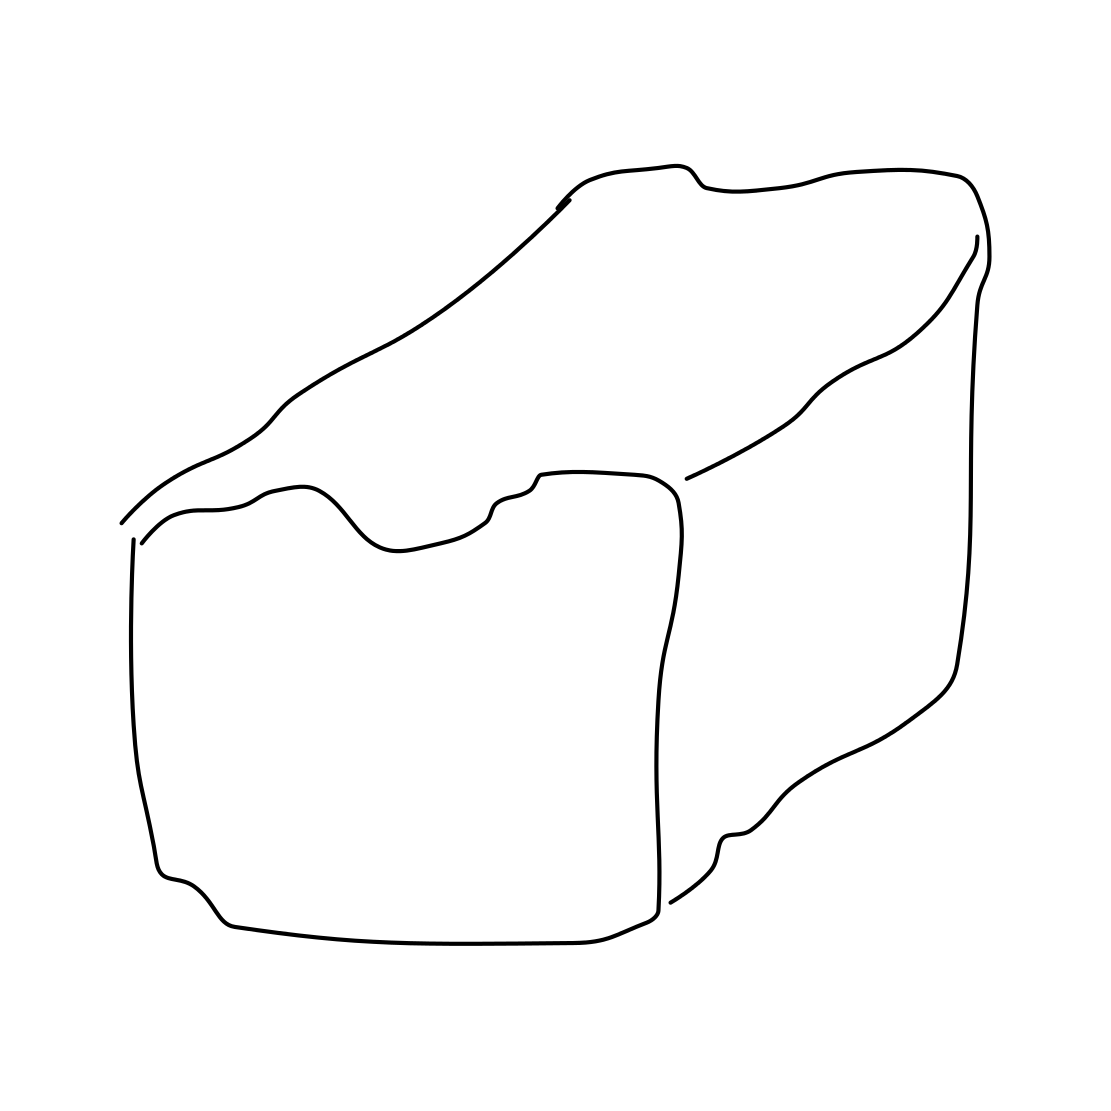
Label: bread